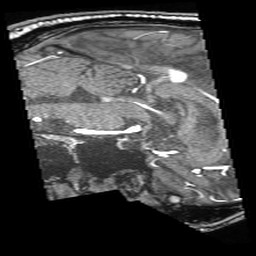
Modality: angio
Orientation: sagittal
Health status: ill
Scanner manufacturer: siemens
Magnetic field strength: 3 T
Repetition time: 0.021 s
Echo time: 0.00343 s